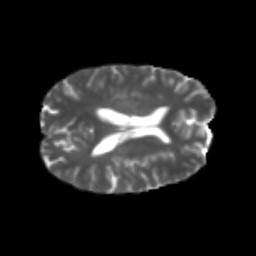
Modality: T2w
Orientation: axial
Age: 22
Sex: male
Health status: healthy
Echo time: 0.074 s